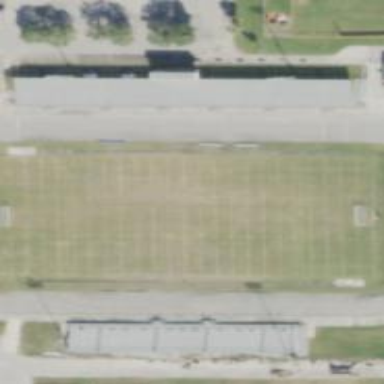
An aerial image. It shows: Pitch designated for soccer and American football.